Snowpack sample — Loveland Pass, Silver Plume, Colorado, USA (2/11/26, 12:00 PM MST)
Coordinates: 39.663, -105.886
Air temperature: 35 °F
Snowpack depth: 82 cm
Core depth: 40 cm
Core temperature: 23 °F
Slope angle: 13°, slope face: 12°
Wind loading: high
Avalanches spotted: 1
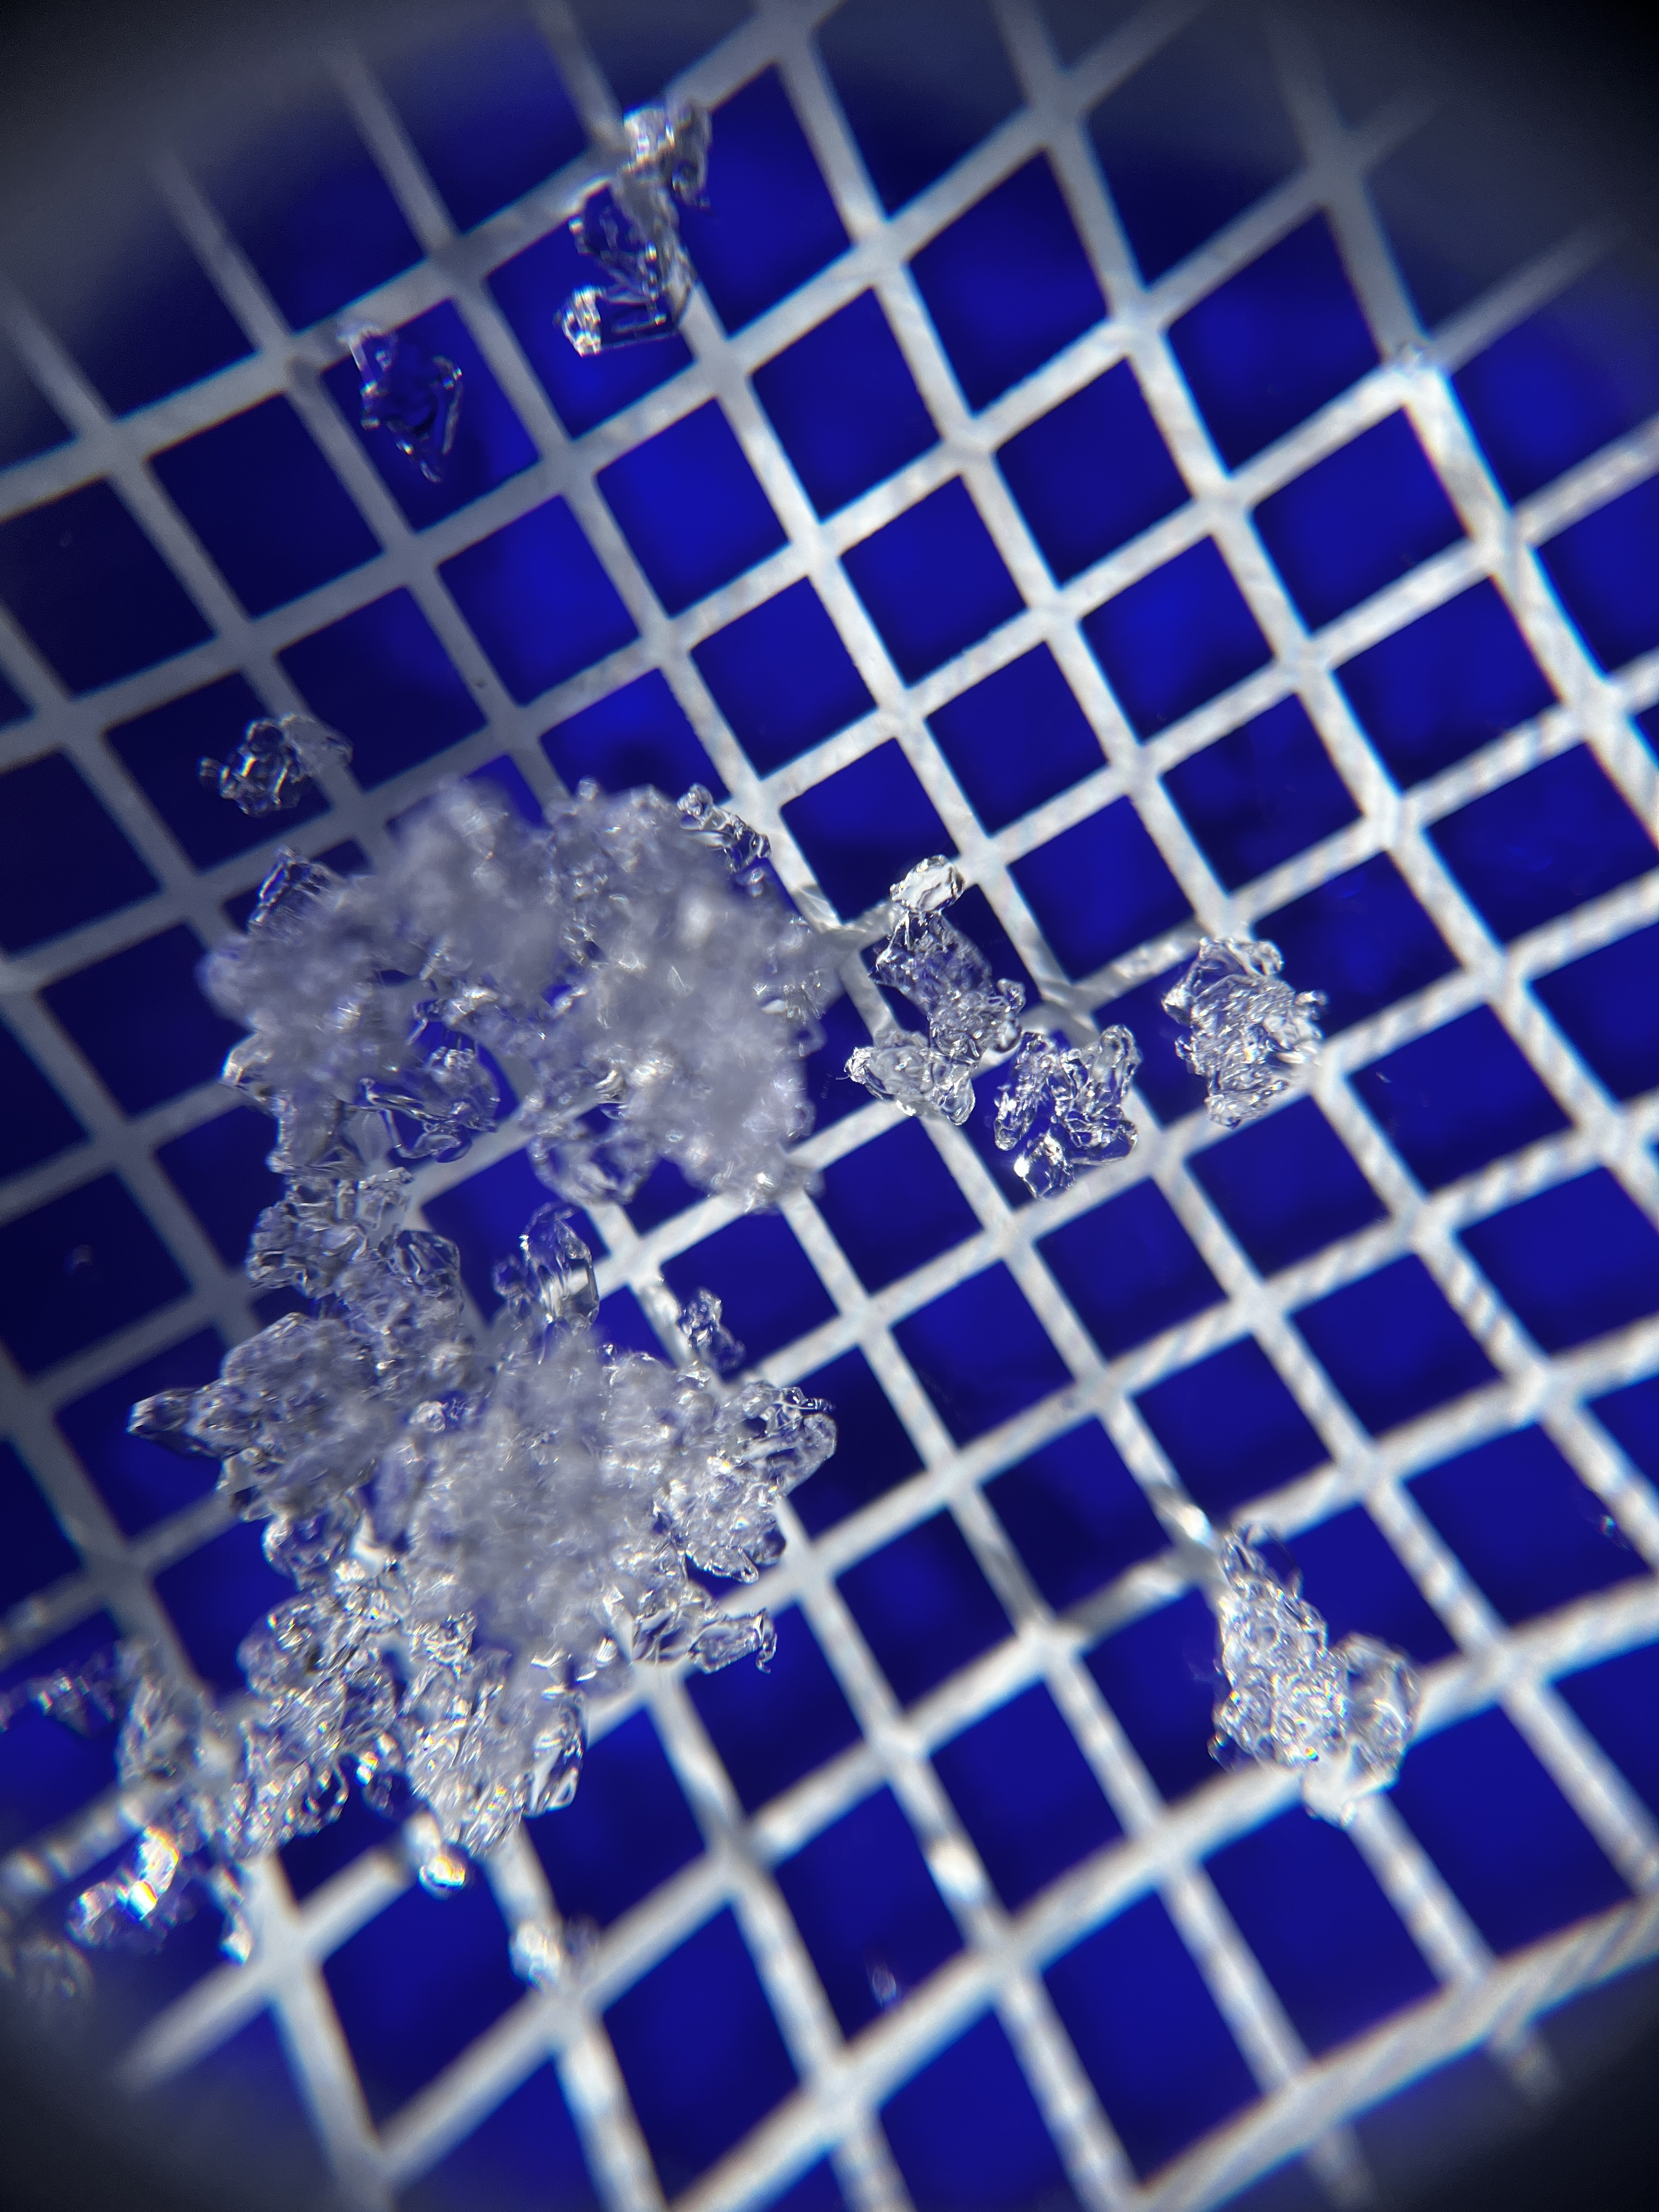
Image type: magnified_profile
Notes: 1 small avalanche spotted on the north side of the bowl, lots of wind loading